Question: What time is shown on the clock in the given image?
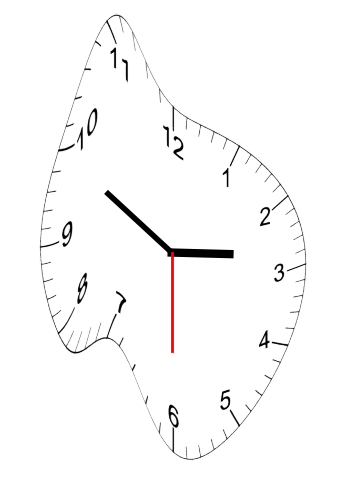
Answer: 02:49:30